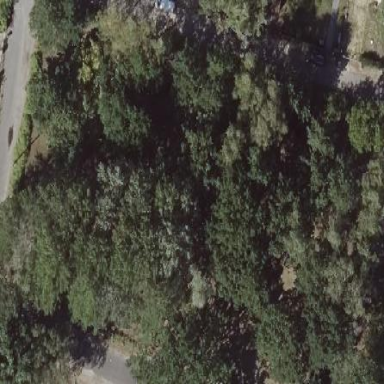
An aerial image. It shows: Park with broadleaved trees.